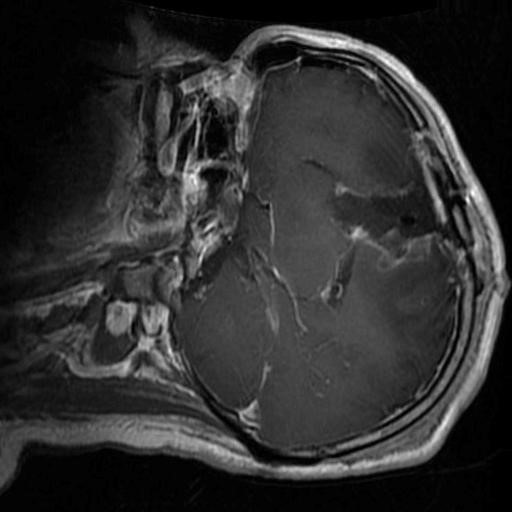
Label: brain_glioma